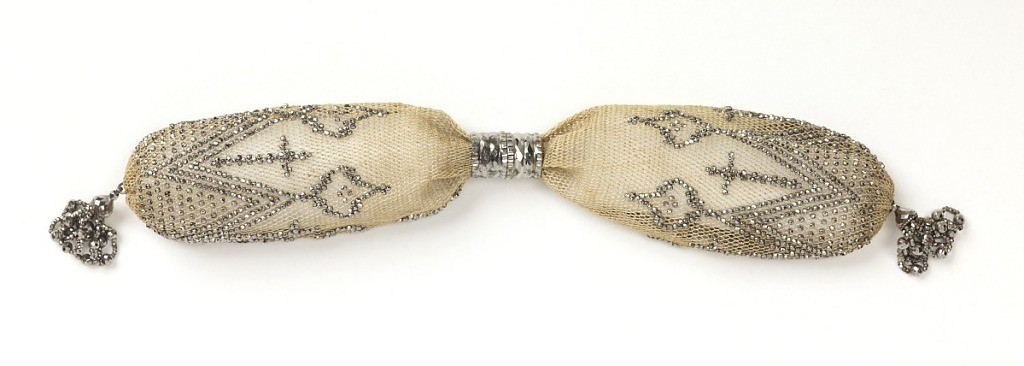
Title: Miser's purse
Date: early 19th century
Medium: silk, steel Technique: knotted netting
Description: White silk netted purse ornamented with cut steel bands in pattern of triple zigzags, dots and crosses. Two faceted steel rings control side opening; tassels of cut steel beads at either end.